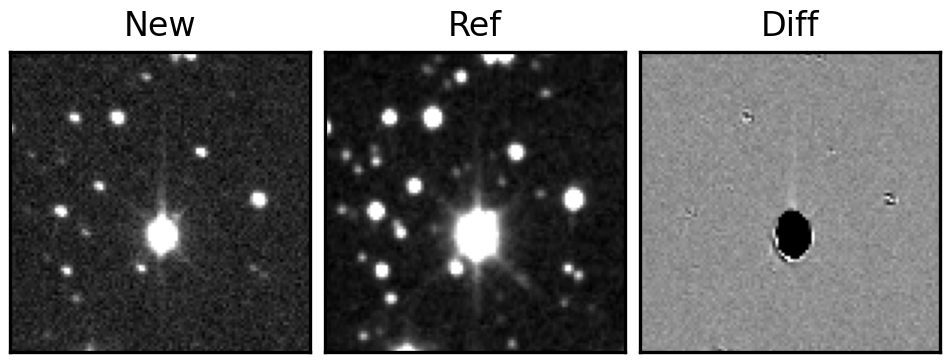
Label: bogus